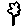
Label: tree